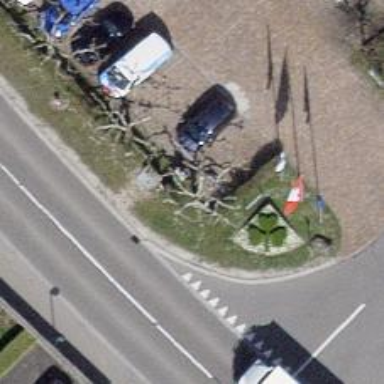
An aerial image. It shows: Charging station.